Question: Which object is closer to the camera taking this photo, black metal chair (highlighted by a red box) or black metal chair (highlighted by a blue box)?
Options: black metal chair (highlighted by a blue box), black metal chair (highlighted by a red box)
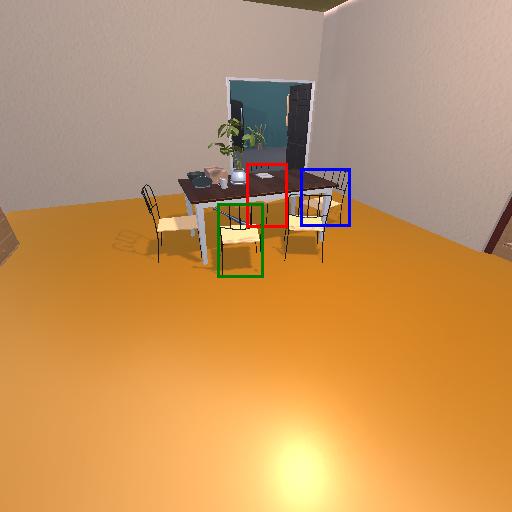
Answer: black metal chair (highlighted by a blue box)